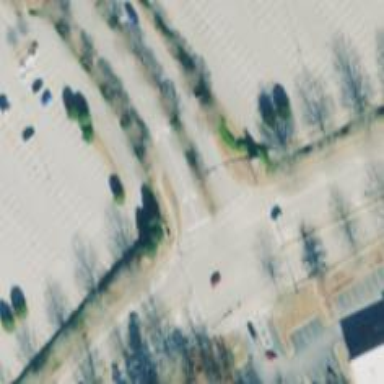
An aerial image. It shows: Zebra crossing on the road.